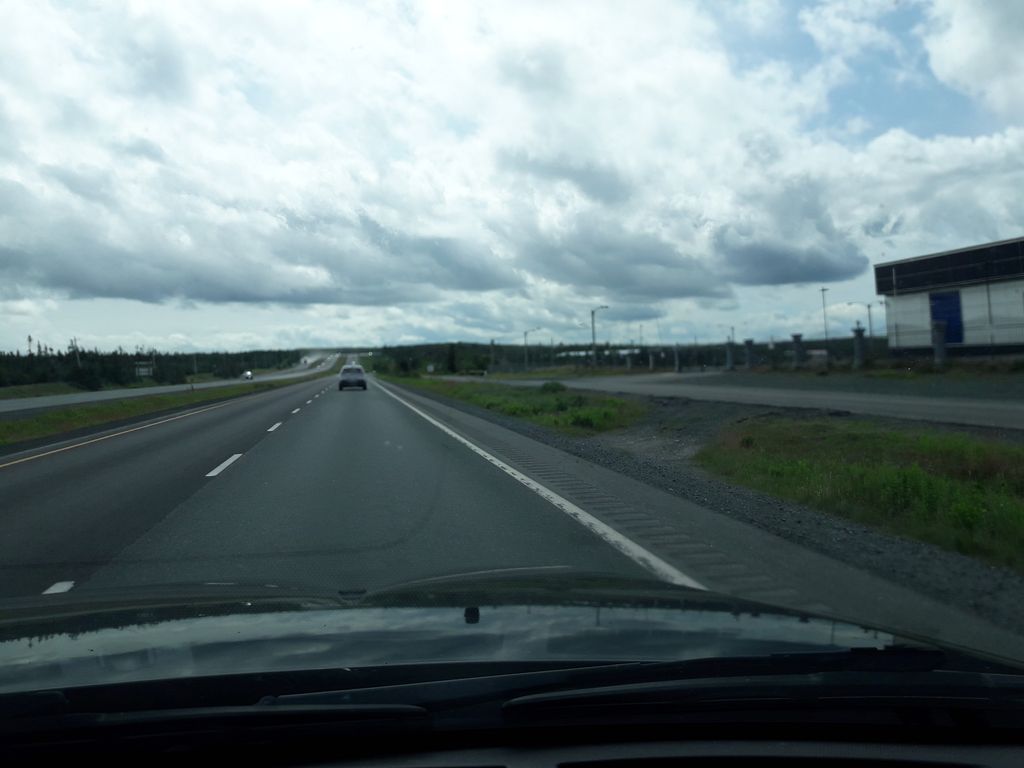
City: st_johns